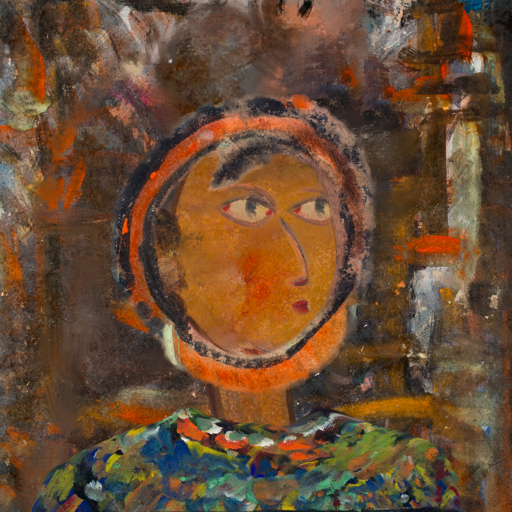
Background: GypsyQueen, Head And Neck Side: Pipe, Face Side: GypsyMother, Bust: An_Impression, Hair Side: Childish, Head Accessory: Blank, Second Necklace: Blank, Necklace: Blank, Baby: Blank